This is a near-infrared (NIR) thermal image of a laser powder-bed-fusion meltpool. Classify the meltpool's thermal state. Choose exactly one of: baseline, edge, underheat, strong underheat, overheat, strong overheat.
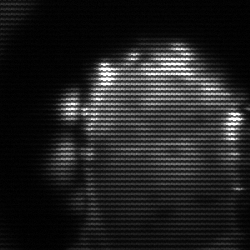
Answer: baseline